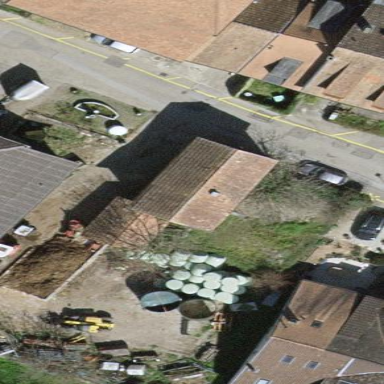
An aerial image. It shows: Gabled building.